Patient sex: F
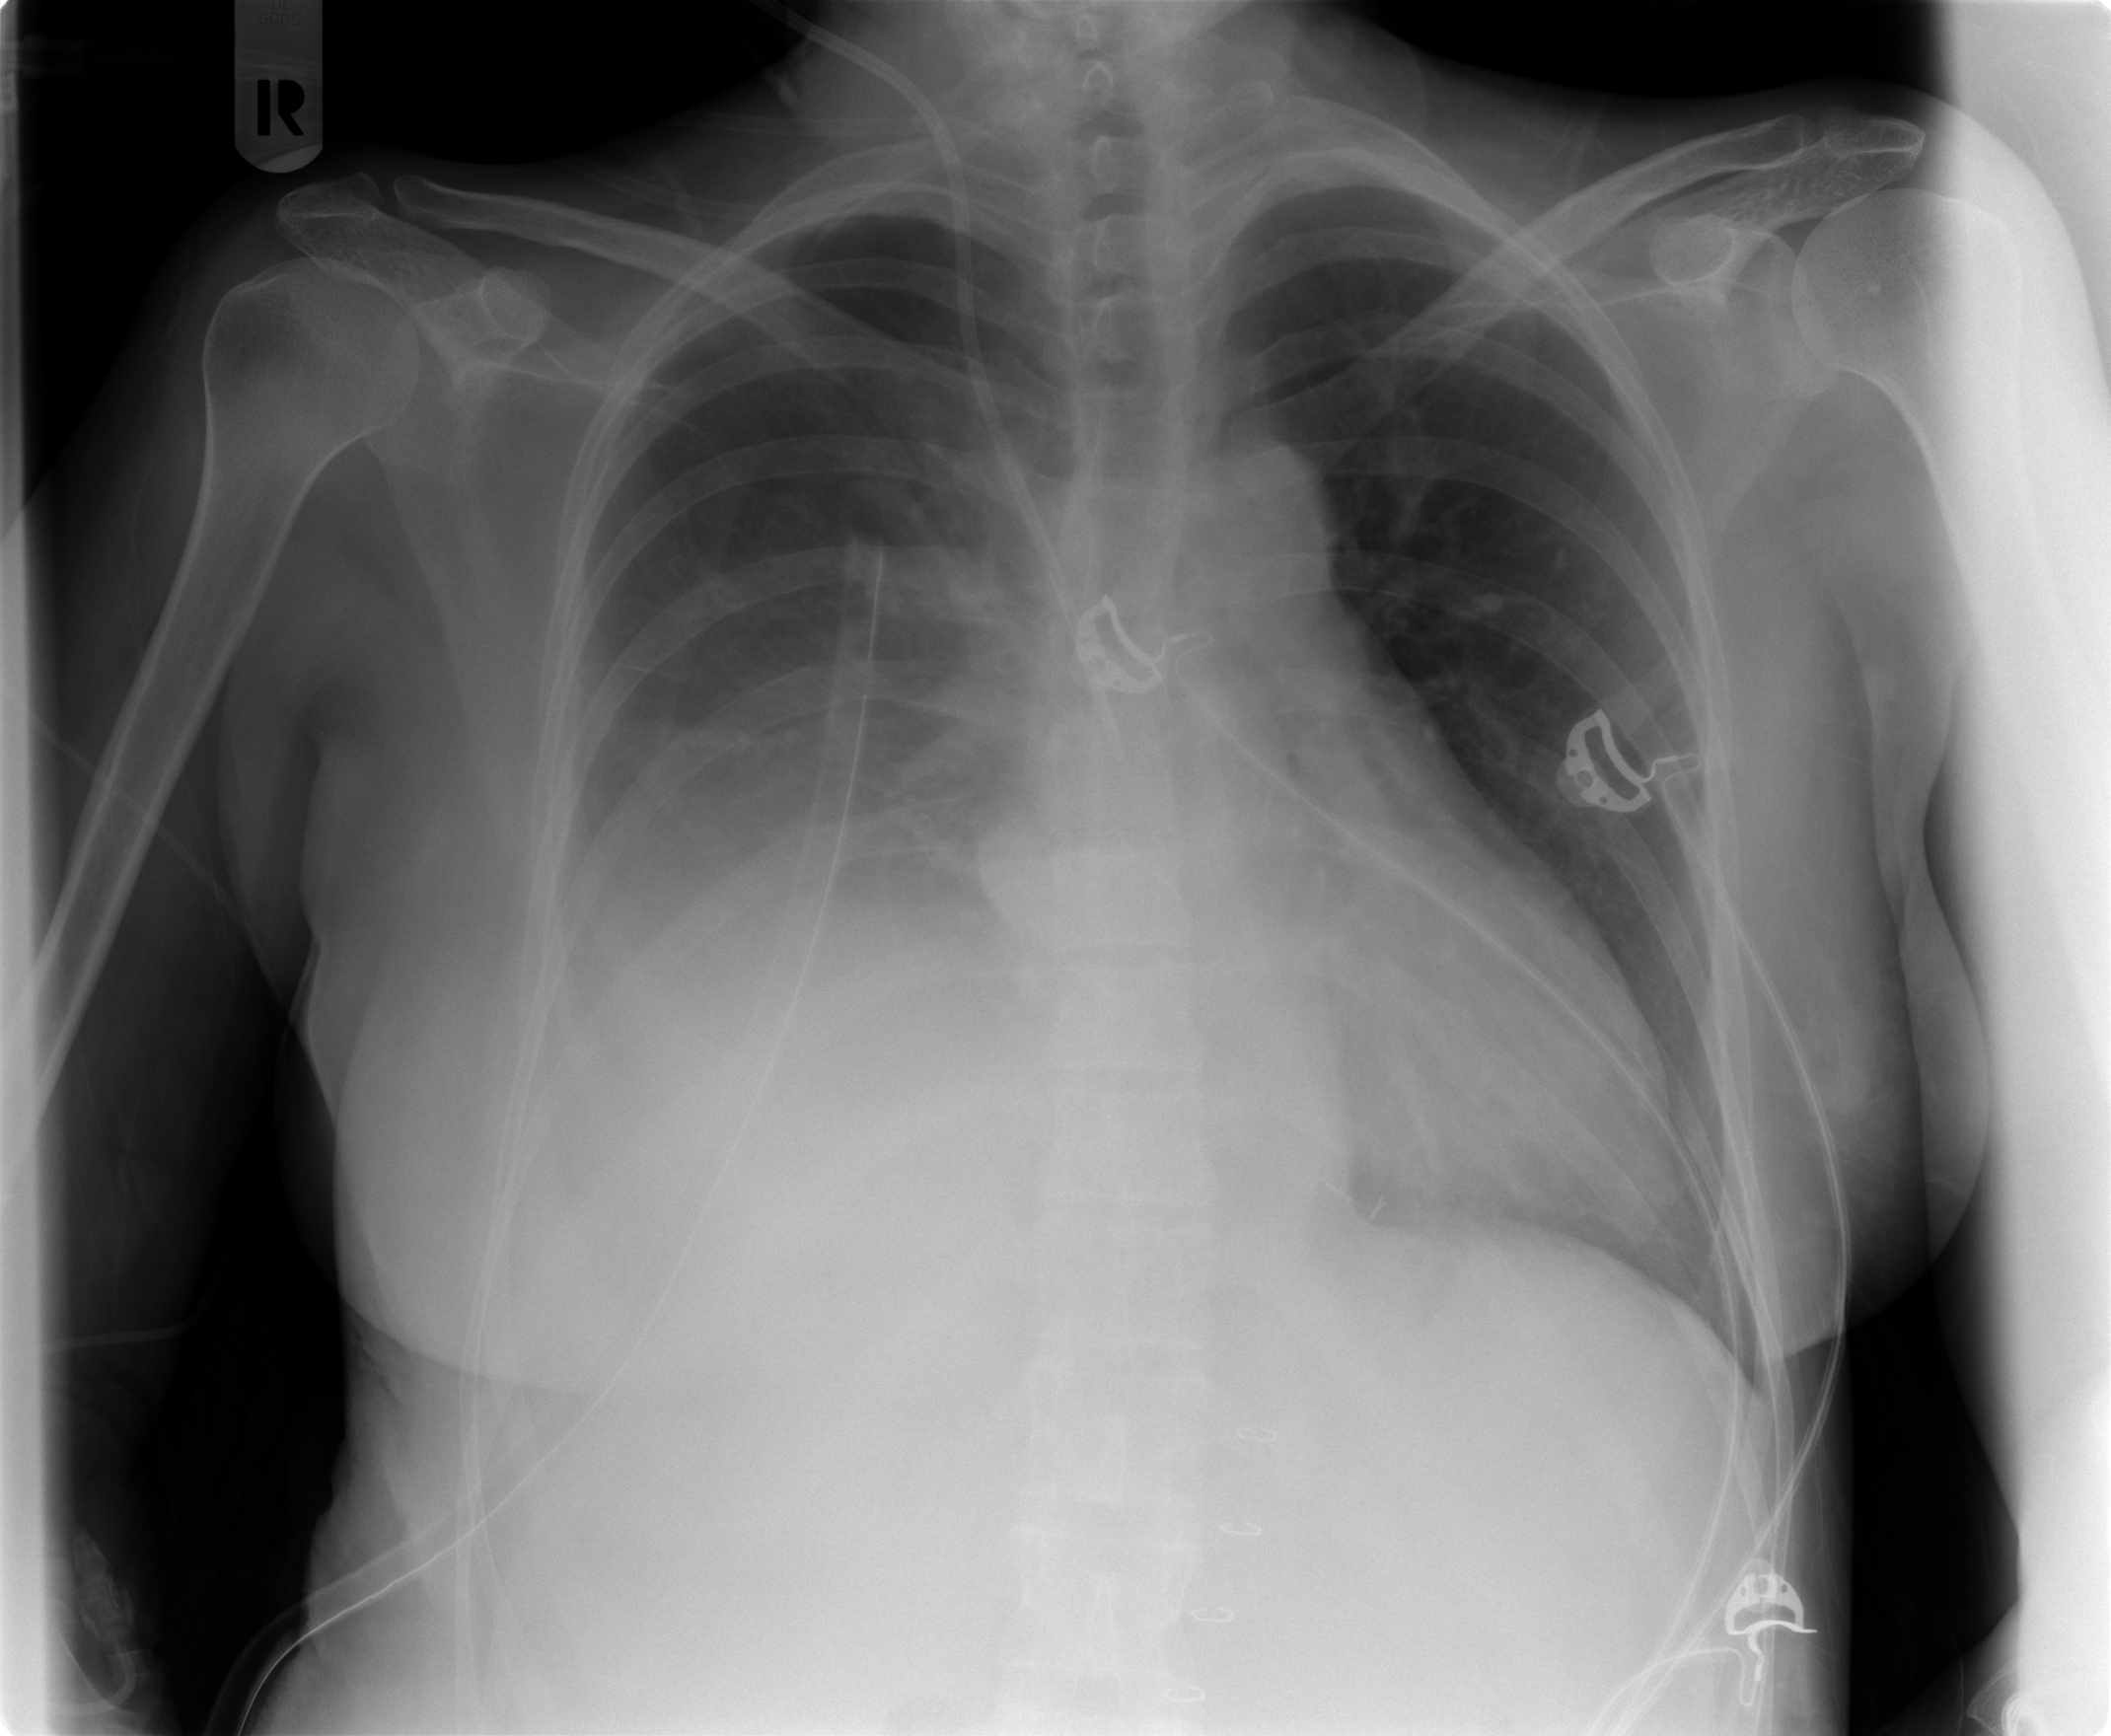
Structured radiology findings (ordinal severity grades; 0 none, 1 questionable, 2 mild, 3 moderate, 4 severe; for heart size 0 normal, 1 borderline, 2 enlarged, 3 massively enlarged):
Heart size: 0
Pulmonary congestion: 0
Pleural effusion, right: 2
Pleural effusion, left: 0
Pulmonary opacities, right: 1
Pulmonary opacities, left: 0
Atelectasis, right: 2
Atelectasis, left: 0